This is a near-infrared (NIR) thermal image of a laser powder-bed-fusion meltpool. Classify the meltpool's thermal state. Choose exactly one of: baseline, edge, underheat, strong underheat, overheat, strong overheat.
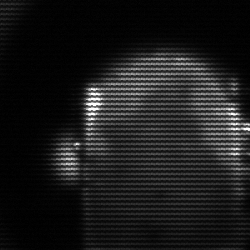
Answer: baseline